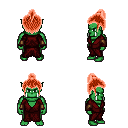
a pixel art fantasy rpg character, male body template, orc, green skin, red robe, white pants, red short topknot hairstyle, leather bracers, four views (front, back, left, right), 2x2 character sprite sheet, small pixel art, hard edges, no anti-aliasing